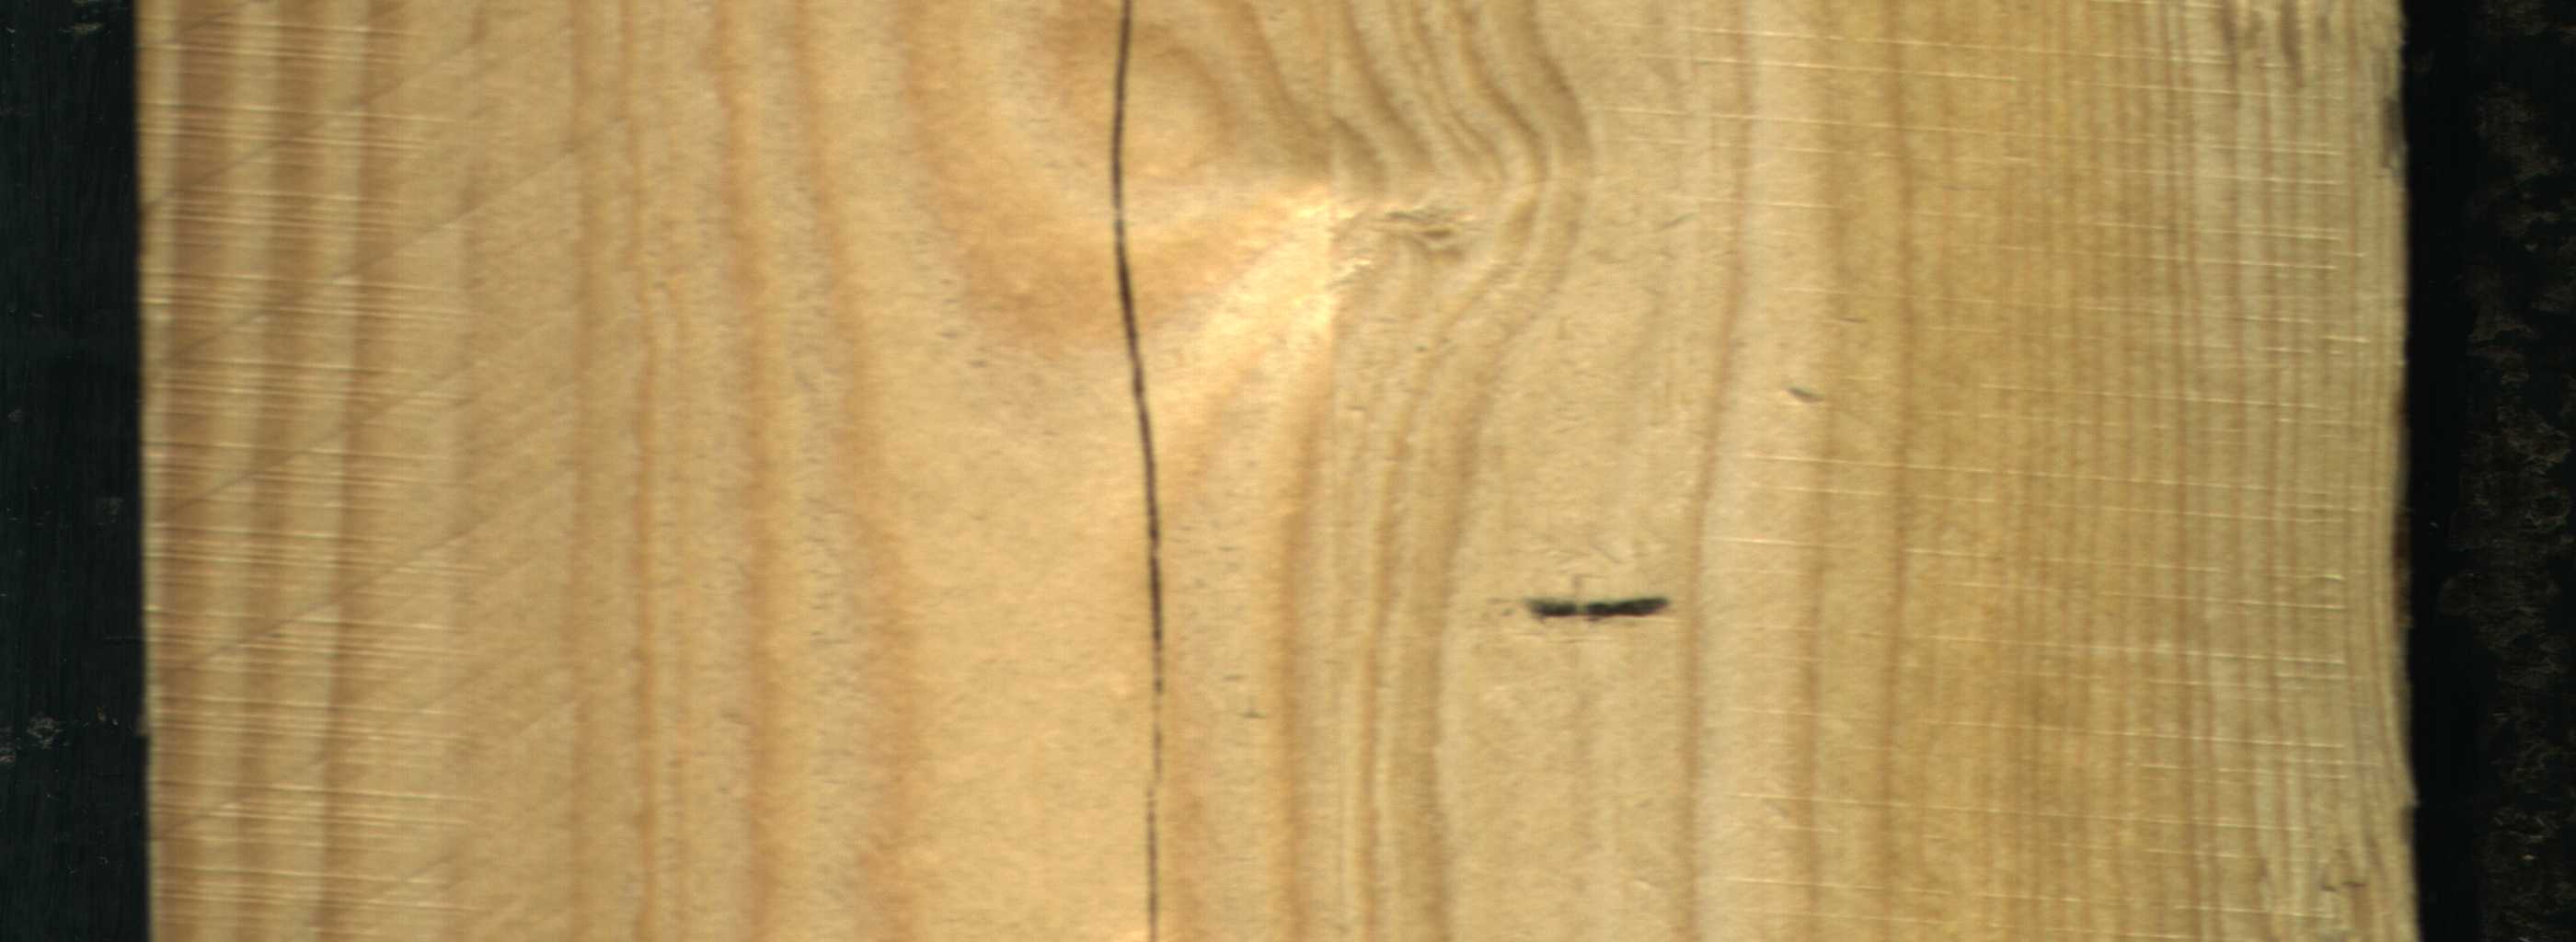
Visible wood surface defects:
Crack